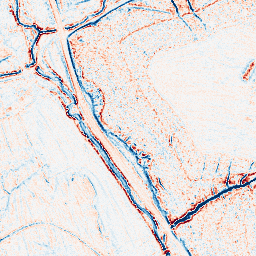
Category: edge_preserving
Decomposition family: anisotropic_diffusion
Decomposition parameters: iterations: 5
kappa: 10
gamma: 0.2
Upsampling method: sinc_hamming
Upsampling parameters: scale: 2
kernel_size: 8
Upsampling scale: 2